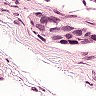
Metastatic tissue present: yes